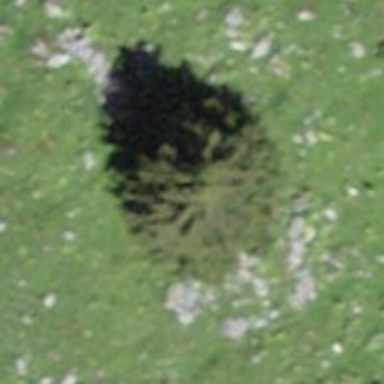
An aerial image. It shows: Needle-leaved tree in natural setting.